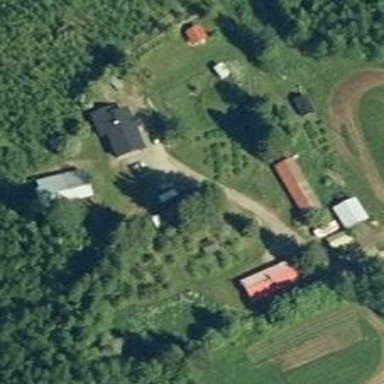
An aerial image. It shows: Farmyard area.